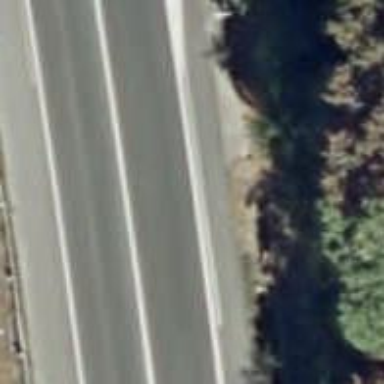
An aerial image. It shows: Asphalt trunk highway.